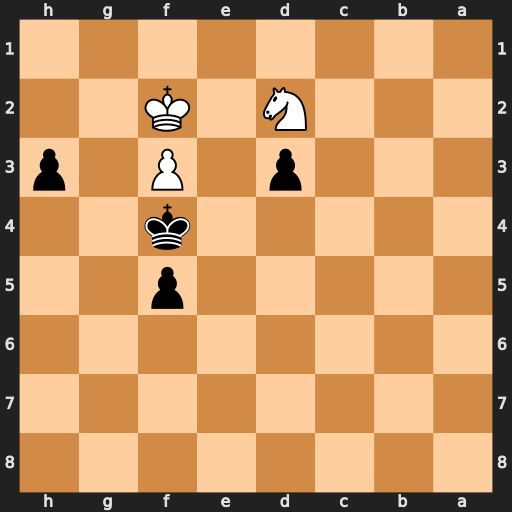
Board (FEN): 8/8/8/5p2/5k2/3p1P1p/3N1K2/8
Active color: b
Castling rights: -
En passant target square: -
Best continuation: h2 Kg2 Ke3 Nc4+ Kd4